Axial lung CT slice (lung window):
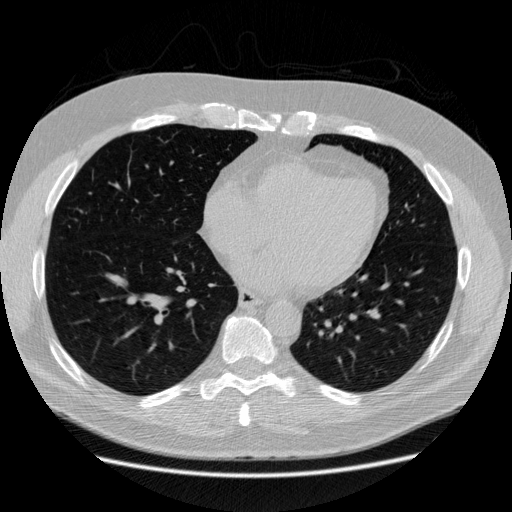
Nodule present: no